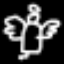
Label: angel